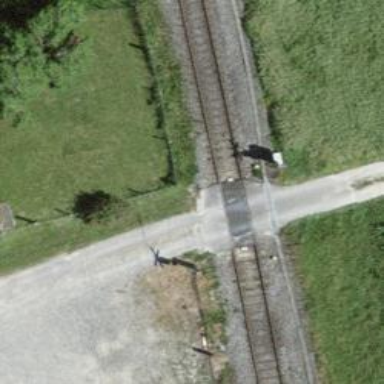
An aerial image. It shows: Railway level crossing.